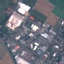
Land use / land cover class: Industrial